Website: macys
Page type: billing-address
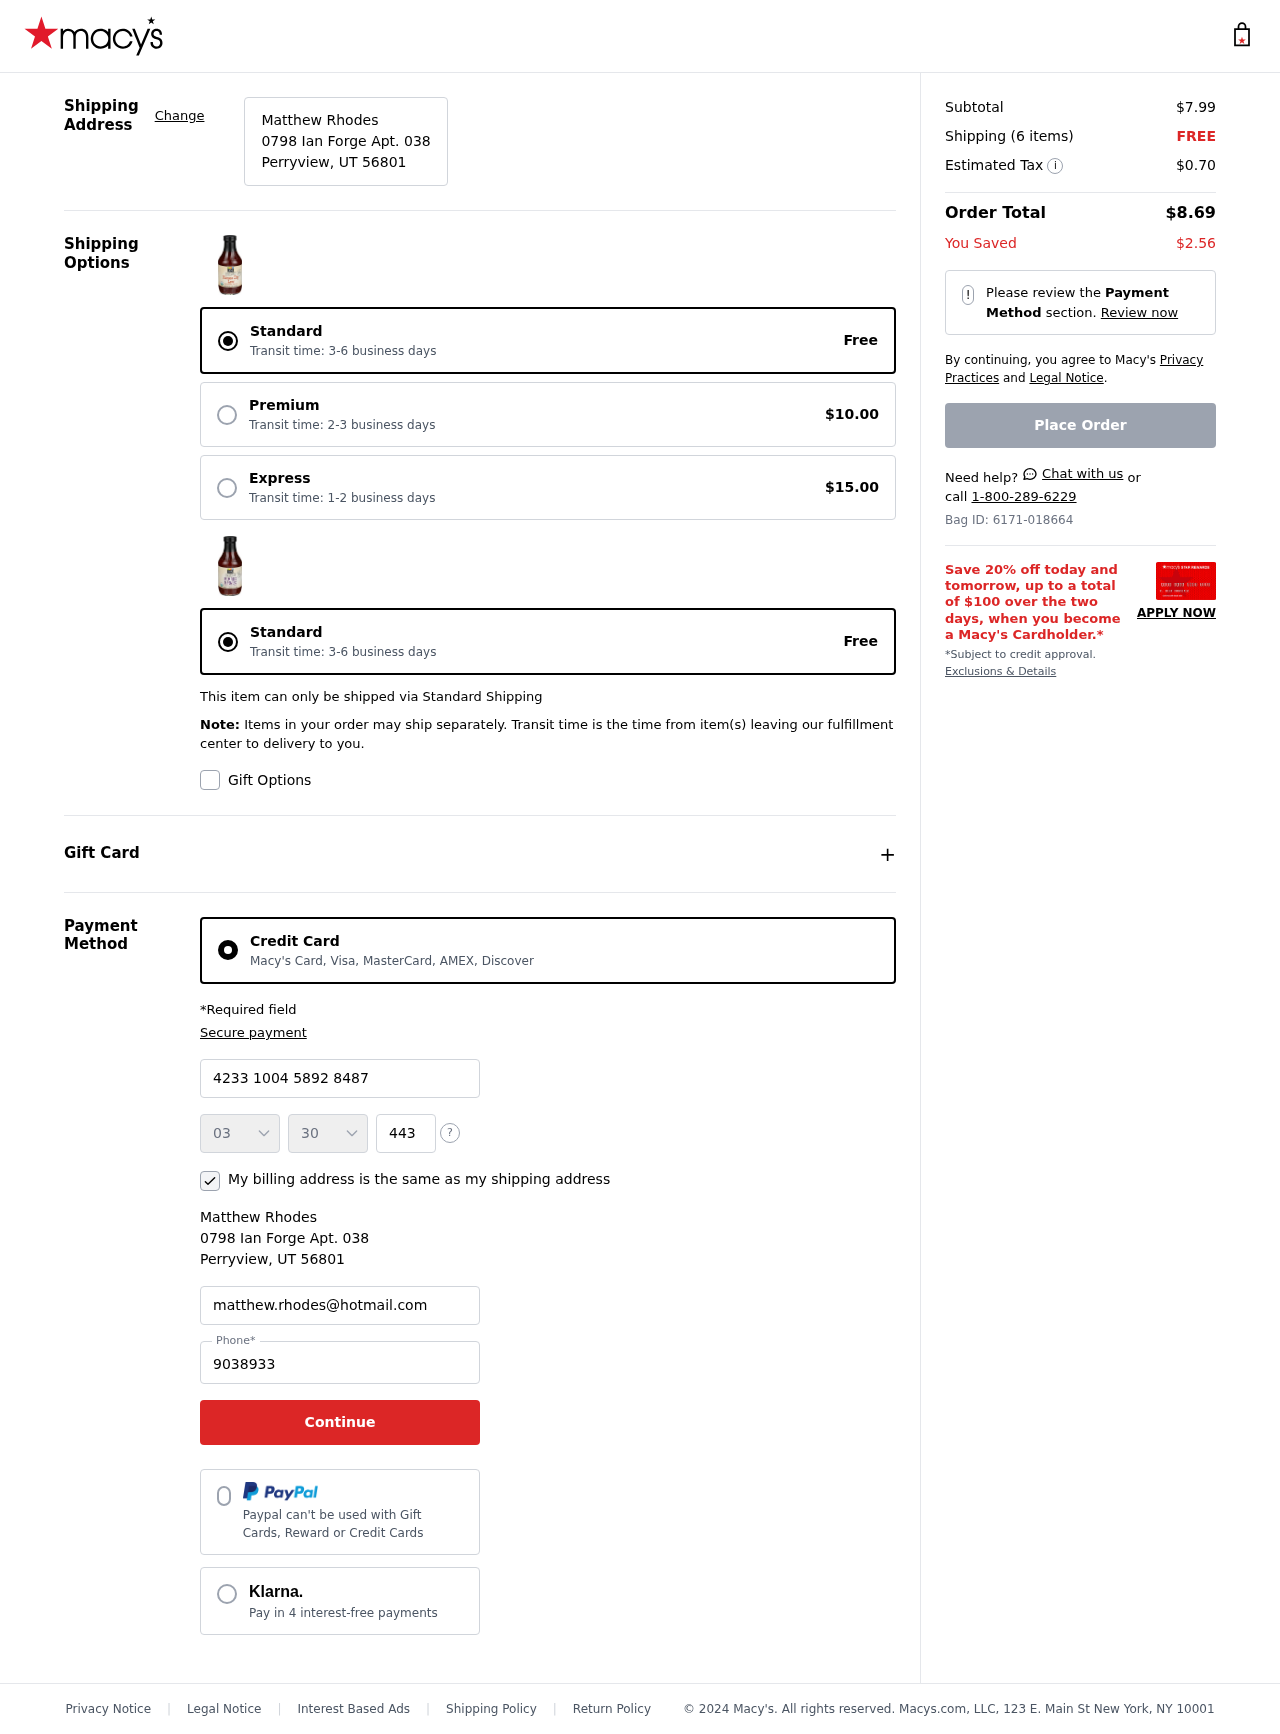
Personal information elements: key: PII_CARD_CVV
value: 443
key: PII_CARD_EXPIRY_MONTH
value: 03
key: PII_CARD_EXPIRY_YEAR
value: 30
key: PII_CARD_NUMBER
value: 4233 1004 5892 8487
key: PII_CITY_STATE_ZIP
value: Perryview, UT 56801
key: PII_EMAIL
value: matthew.rhodes@hotmail.com
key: PII_FULLNAME
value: Matthew Rhodes
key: PII_PHONE
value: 9038933888
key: PII_STREET
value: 0798 Ian Forge Apt. 038
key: PII_FULLNAME2
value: Matthew Rhodes
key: PII_CITY
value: Perryview
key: PII_STATE_ABBR
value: UT
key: PII_POSTCODE
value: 56801
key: PII_POSTCODE_FULL
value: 56801
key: PII_CITY_STATE
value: Perryview, UT
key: PII_POSTCODE_NUMERIC
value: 56801
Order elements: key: ORDER_SUBTOTAL
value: $7.99
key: ORDER_NUM_ITEMS
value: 6
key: ORDER_SHIPPING_COST
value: FREE
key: ORDER_TAX
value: $0.70
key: ORDER_TOTAL
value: $8.69
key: ORDER_SAVINGS
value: $2.56
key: ORDER_ID
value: Bag ID: 6171-018664